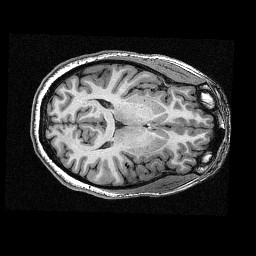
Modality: T1w
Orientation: axial
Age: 26
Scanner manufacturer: siemens
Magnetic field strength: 3 T
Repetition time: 2.3 s
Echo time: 0.00336 s